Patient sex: F
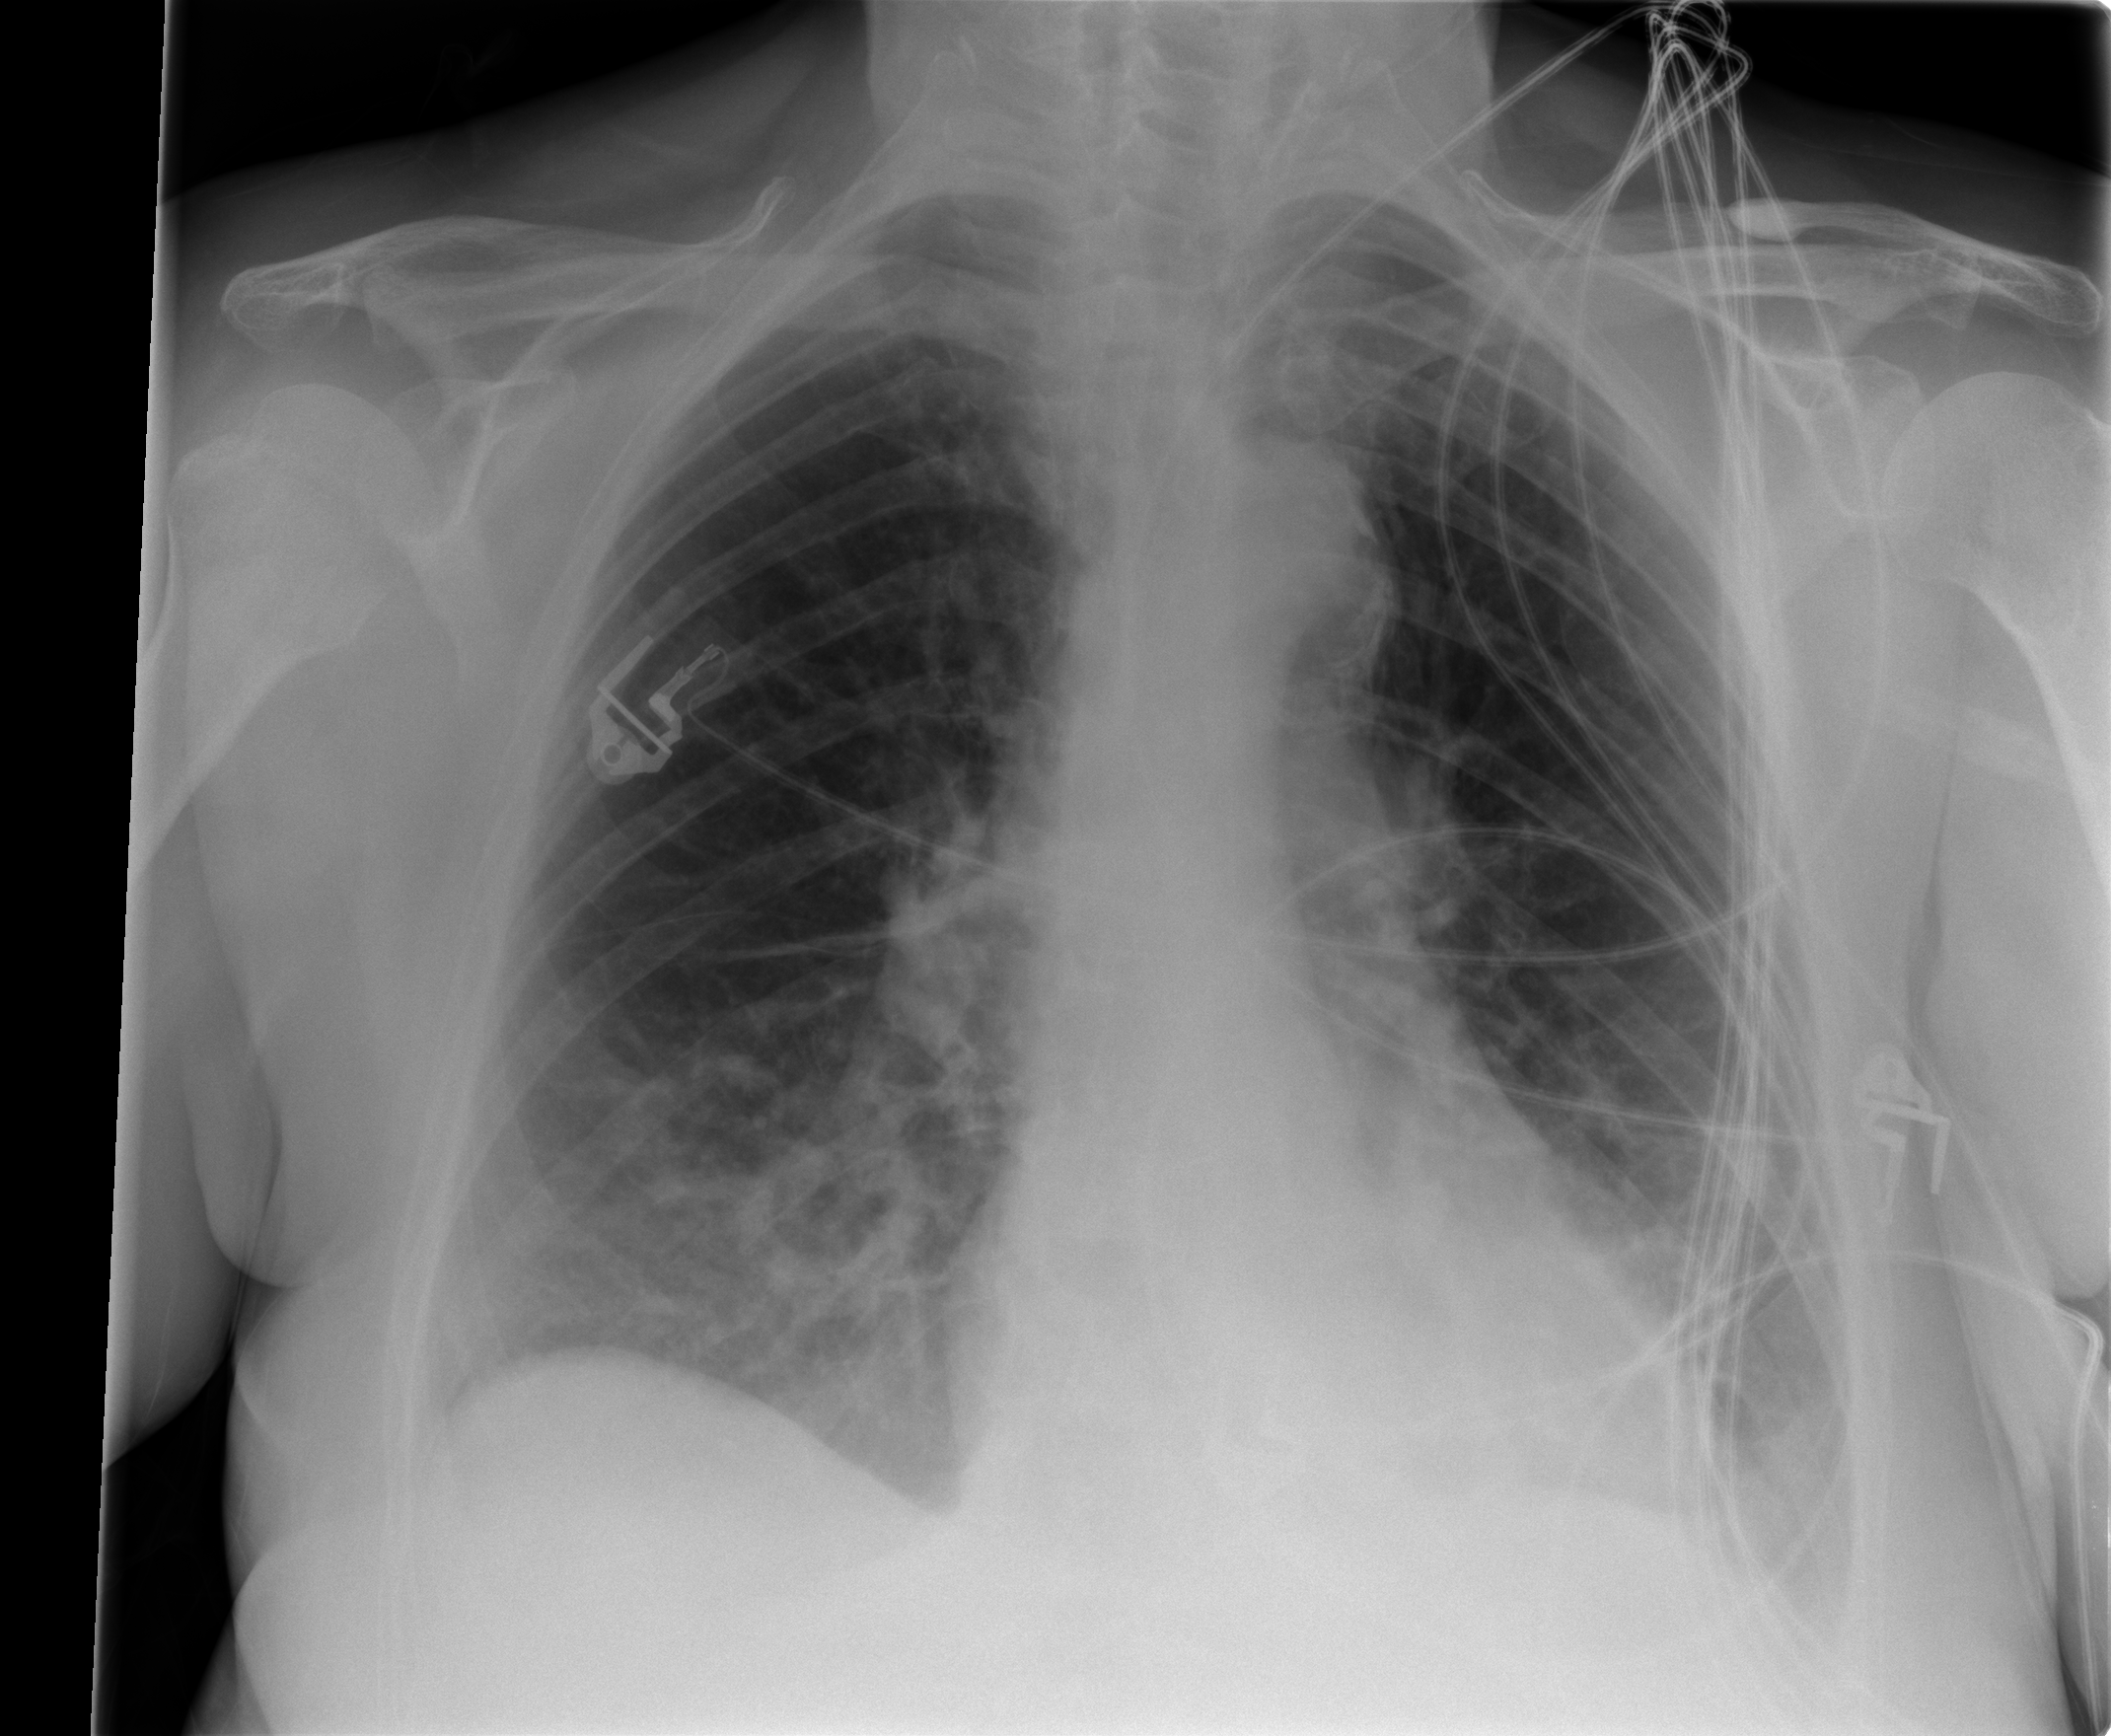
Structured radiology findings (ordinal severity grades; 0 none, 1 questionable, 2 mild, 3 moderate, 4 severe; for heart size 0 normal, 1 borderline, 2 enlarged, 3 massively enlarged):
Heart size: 0
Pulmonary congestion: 0
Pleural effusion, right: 1
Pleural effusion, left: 1
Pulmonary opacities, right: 0
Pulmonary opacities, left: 0
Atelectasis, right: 2
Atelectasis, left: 2